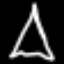
Label: The Eiffel Tower